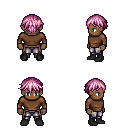
a pixel art fantasy rpg character, male body template, human, dark skin, brown long-sleeve shirt, metal pants, pink short bangs hairstyle, black shoes, four views (front, back, left, right), 2x2 character sprite sheet, small pixel art, hard edges, no anti-aliasing